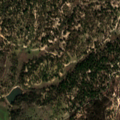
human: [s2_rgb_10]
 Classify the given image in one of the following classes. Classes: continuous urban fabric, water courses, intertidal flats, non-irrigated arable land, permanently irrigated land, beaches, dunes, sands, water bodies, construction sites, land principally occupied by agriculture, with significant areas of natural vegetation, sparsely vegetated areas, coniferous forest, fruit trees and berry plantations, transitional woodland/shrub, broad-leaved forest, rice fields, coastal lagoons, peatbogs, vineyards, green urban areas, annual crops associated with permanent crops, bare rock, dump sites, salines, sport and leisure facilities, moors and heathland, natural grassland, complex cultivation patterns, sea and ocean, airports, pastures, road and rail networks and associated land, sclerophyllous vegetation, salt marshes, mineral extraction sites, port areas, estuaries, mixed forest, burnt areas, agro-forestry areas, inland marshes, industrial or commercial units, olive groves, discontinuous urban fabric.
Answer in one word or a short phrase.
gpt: permanently irrigated land, agro-forestry areas, mixed forest